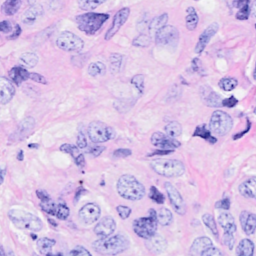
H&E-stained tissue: Breast